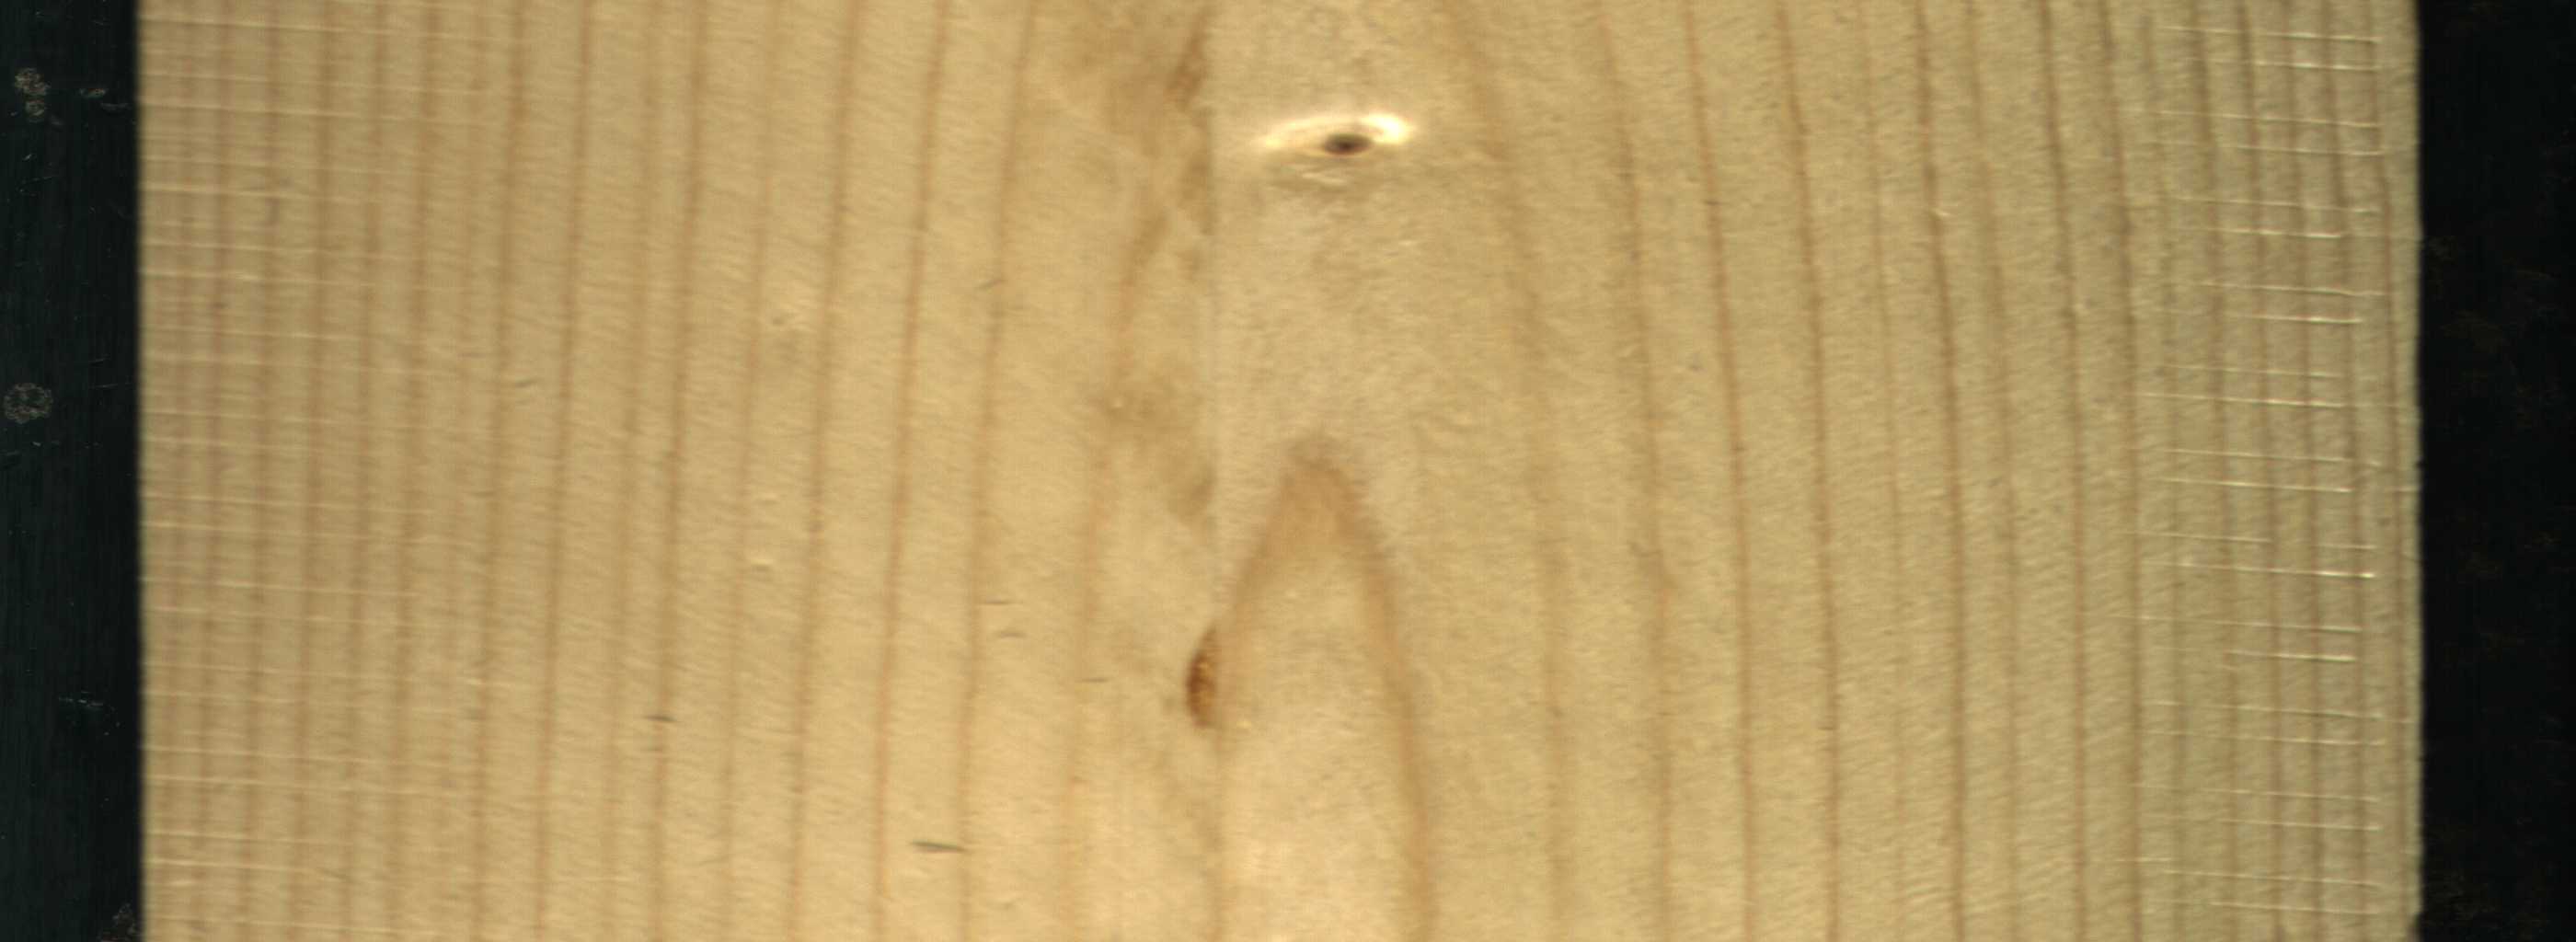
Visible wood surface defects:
resin
Live_Knot